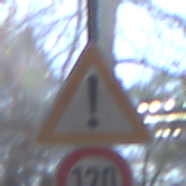
Verkehrszeichen: Gefahrenstelle
Zusatzzeichen unten: Geschwindigkeit120
Umgebung: Outdoor, Nature
Tageszeit: MorningAfternoon
Wetter: Clear
Licht: Natural
Jahreszeit: Winter
Kontrast: HighContrast